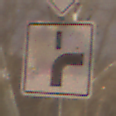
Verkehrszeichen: VerlaufVorfahrtsstrasse8
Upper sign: Vorfahrtsstrasse
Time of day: Night
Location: Outdoor (Urban)
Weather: Overcast
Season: Winter
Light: Artificial